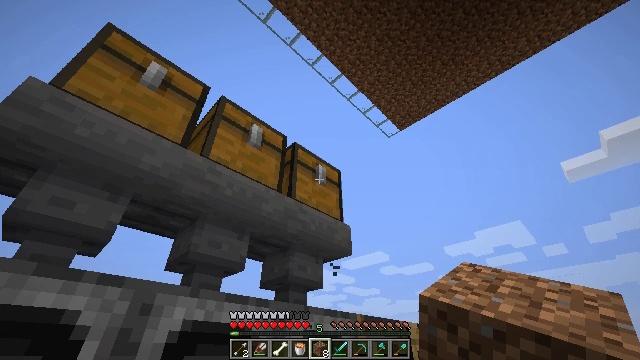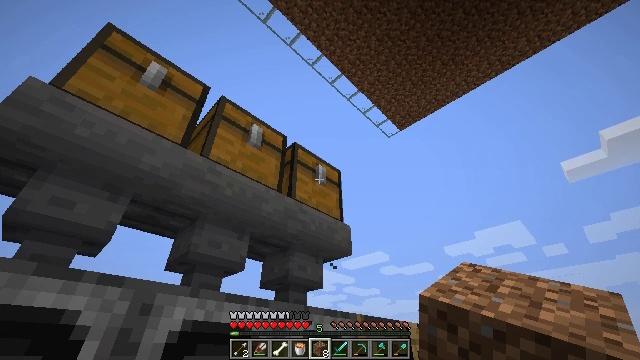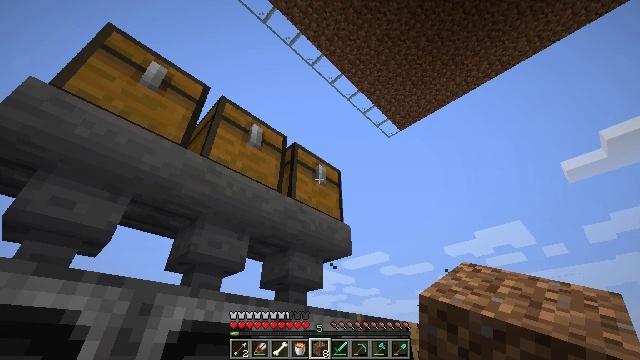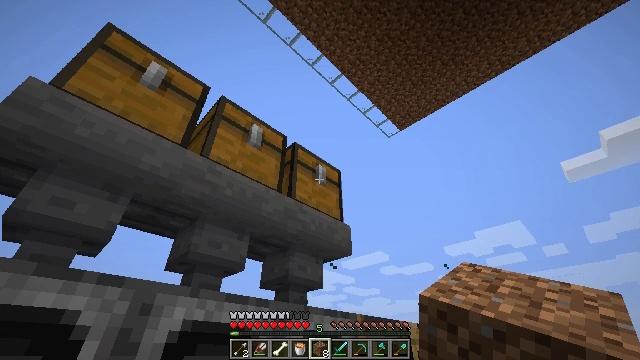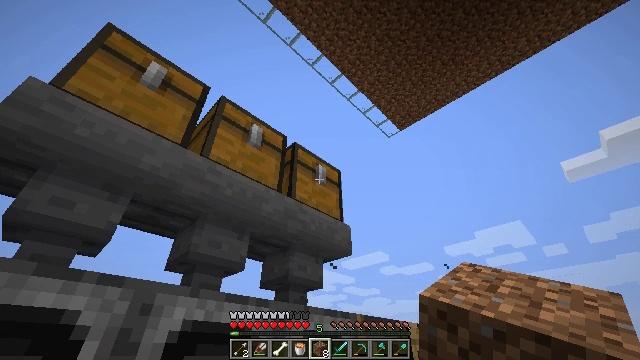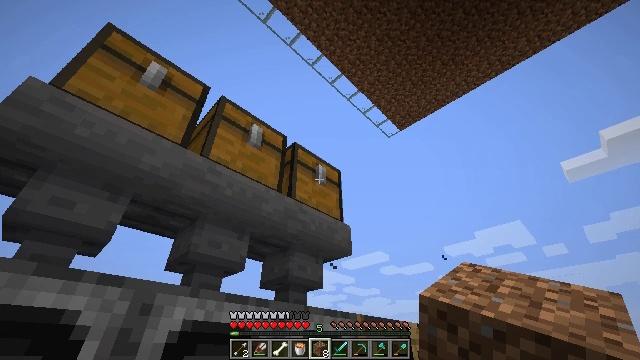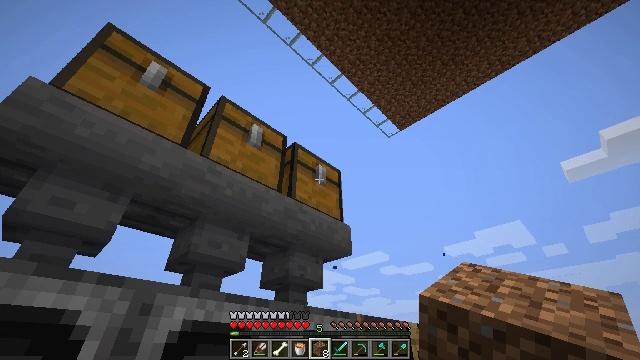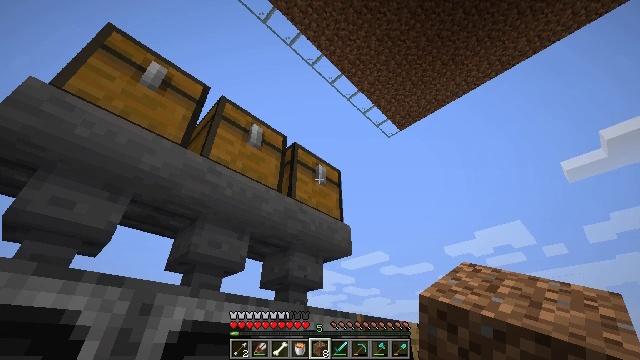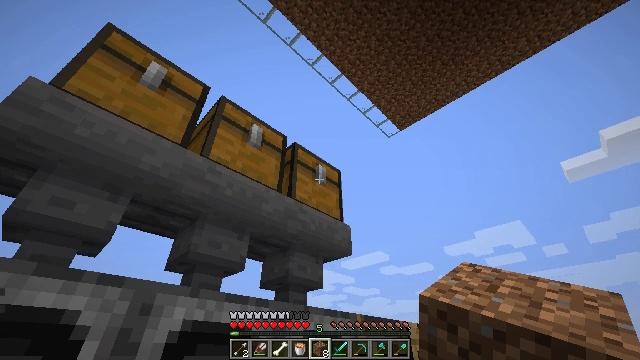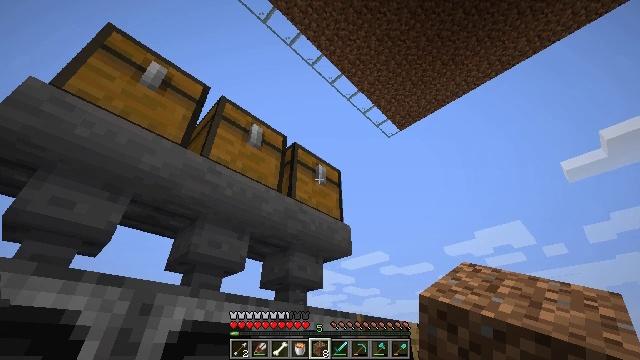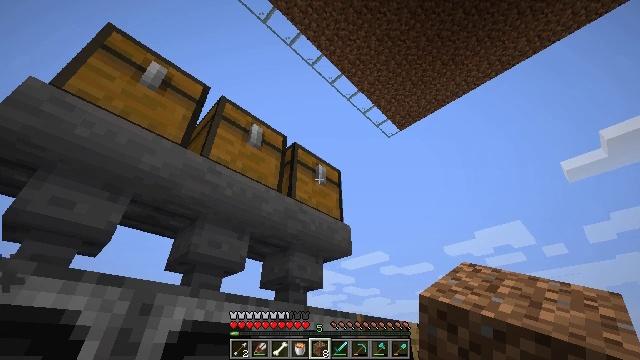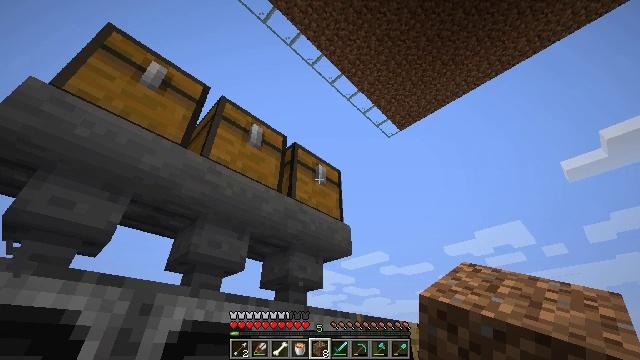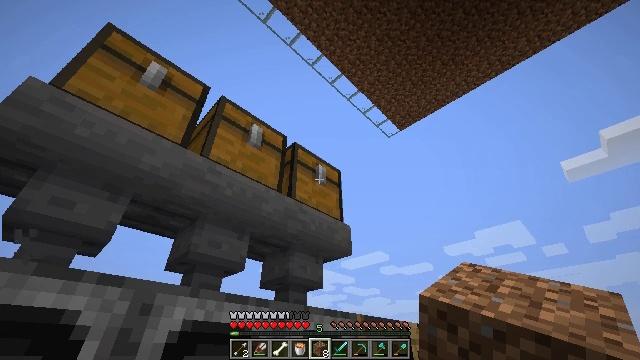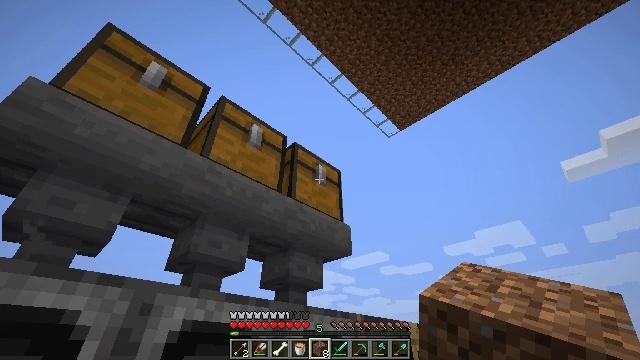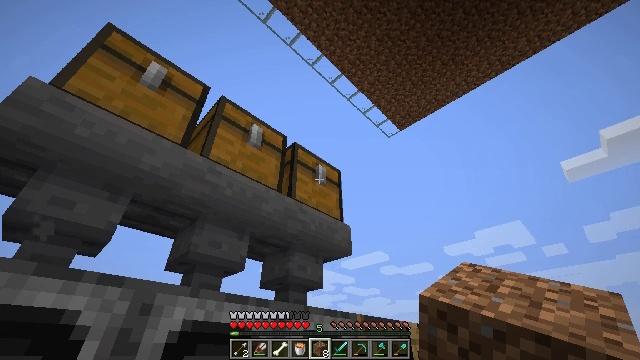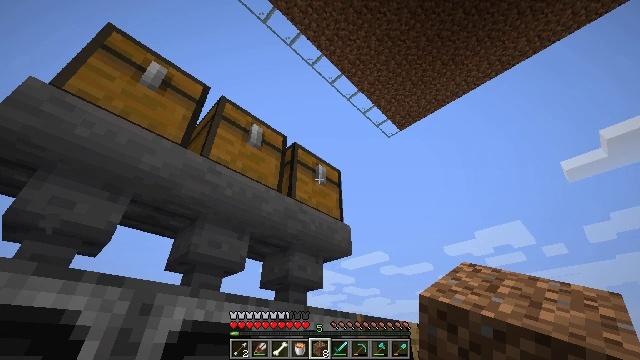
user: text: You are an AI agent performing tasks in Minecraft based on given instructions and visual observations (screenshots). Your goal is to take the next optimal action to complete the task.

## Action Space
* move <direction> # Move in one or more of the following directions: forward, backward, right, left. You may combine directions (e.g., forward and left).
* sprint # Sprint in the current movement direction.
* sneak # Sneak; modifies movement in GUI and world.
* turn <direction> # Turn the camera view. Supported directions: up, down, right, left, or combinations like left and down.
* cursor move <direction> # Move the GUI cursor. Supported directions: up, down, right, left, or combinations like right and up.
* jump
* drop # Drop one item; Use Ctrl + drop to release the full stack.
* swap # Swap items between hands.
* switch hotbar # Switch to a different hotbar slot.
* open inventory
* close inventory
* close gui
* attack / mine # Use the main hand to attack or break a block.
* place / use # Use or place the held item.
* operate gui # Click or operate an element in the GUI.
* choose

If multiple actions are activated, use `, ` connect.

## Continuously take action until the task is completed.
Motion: motion action
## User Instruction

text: Transform redstone dust into a solid redstone block.
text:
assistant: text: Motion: no_op
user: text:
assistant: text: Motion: no_op
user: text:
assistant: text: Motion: no_op
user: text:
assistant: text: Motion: no_op
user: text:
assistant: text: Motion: no_op
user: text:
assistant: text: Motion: no_op
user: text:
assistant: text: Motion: no_op
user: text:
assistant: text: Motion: no_op
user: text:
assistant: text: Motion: no_op
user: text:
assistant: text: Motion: no_op
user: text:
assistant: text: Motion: no_op
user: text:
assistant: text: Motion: no_op
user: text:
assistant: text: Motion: no_op
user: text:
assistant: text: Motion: no_op
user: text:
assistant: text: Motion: no_op
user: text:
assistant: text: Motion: no_op
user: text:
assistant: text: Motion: no_op
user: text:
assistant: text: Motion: no_op
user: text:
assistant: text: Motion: no_op
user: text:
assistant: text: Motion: no_op
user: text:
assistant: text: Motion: no_op
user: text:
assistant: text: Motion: no_op
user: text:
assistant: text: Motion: no_op
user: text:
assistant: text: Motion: no_op
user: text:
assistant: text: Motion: no_op
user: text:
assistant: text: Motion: no_op
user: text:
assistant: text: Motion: no_op
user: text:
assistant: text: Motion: no_op
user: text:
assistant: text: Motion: no_op
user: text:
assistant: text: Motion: no_op